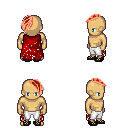
a pixel art fantasy rpg character, male body template, human, tanned skin, red tattered cape, white pants, red long mohawk hairstyle, ghillies, four views (front, back, left, right), 2x2 character sprite sheet, small pixel art, hard edges, no anti-aliasing